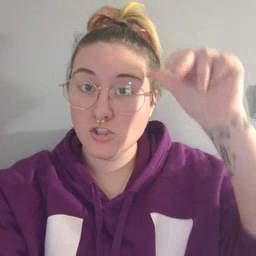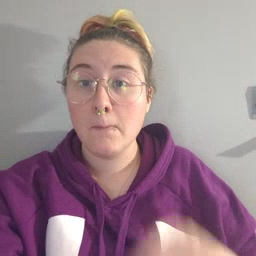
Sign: horse